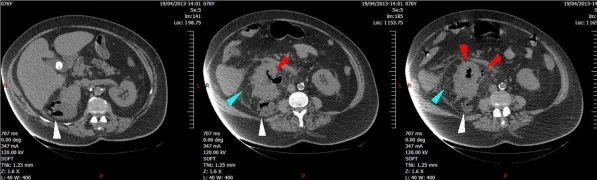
Emphysematous pyelonephritis (EPN) of the right kidney. Computed tomography scan demonstrates right-sided EPN with enlarged right kidney and normal left kidney. Gas is present in the renal pelvis, in the proximal ureter (red arrows), and in a posterior cyst of the right kidney (white arrows). There is also significant perirenal infiltration (blue arrows).
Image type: radiology (ct)